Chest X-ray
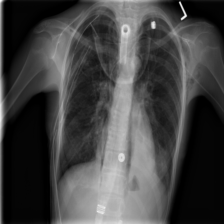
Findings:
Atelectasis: negative
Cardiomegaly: negative
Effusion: negative
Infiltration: negative
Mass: negative
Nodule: negative
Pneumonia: negative
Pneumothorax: negative
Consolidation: negative
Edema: negative
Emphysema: negative
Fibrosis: negative
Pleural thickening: negative
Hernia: negative